Question: In my CodeIgniter website, when viewed in Chrome, the console shows a warning
'style.css interpreted as IMAGE but transferred with MIME type text/css'
The page renders as I expect it to, but when I right-click and inspect any element, it's 'computed styles' shows up as blank, making debugging difficult.
This is how I'm serving my CSS file
'''
<!DOCTYPE html>
<html lang="en">
<head>
<meta http-equiv="Content-Type" content="text/html; charset=utf-8" />
<title><?php echo $title; ?></title>
<link rel="icon" type="image/png" href="<?= base_url('assets/images/favicon.png'); ?>" />
<link rel="stylesheet" type="text/css" media="all" href="<?= base_url('assets/css/style.css');?>" />
<link href='http://fonts.googleapis.com/css?family=Oswald:400,700|Open+Sans+Condensed:300,300italic,700' rel='stylesheet' type='text/css'>
<script src="https://ajax.googleapis.com/ajax/libs/jquery/1.7.2/jquery.min.js"></script>
</head>
'''
using a Chrome extension, I monitored the header's being sent when I request style.css, and this is what I get:

This is on a LAMP server on a shared godaddy host. My overriding htaccess only contains the following rewrite rule:
'''
RewriteEngine On
RewriteCond %{REQUEST_FILENAME} !-f
RewriteCond %{REQUEST_FILENAME} !-d
RewriteBase /
RewriteRule ^(.*)$ /index.php?$1 [L]
'''
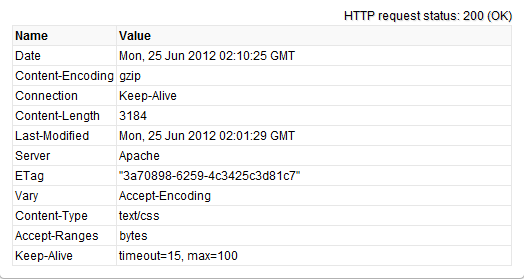
Answer: This is most likely caused by an invalid relative path inside of the css file.
For instance a similar message could be reproduced by adding '<img src="" />' which will be parsed as a relative path and resolve as *current_page_url* - prompting a "...but transferred with MIME type text/html" error.